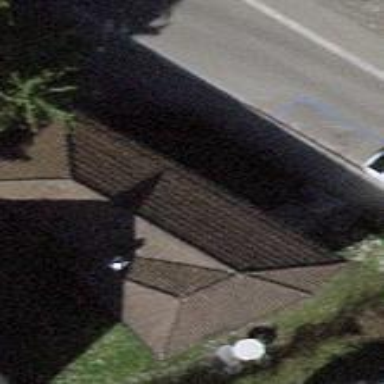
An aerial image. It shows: Building with hipped roof shape.